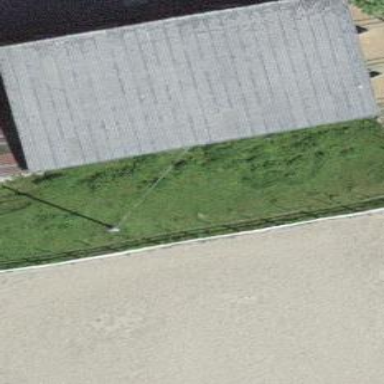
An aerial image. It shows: Farm auxiliary building.